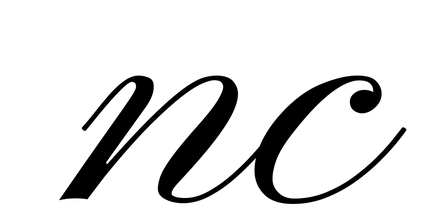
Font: PinyonScript-Regular